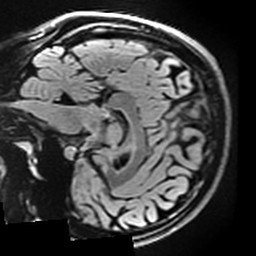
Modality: T2w
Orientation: sagittal
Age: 24
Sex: female
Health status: healthy
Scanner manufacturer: ge
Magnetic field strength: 3 T
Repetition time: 12 s
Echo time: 0.09318 s